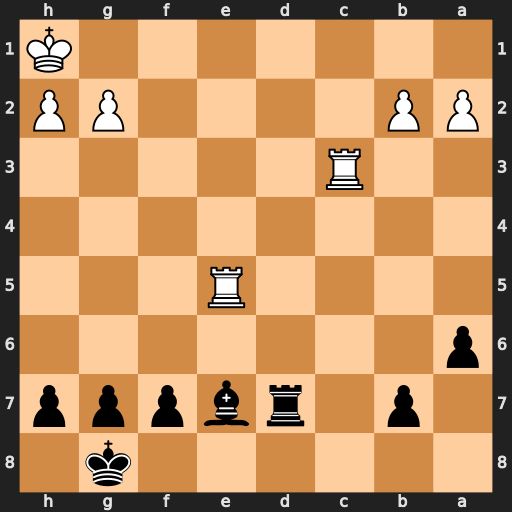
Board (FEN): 6k1/1p1rbppp/p7/4R3/8/2R5/PP4PP/7K
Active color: b
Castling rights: -
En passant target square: -
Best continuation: Rd1+ Re1 Rxe1#